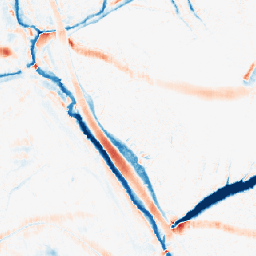
Category: morphological
Decomposition family: morphological_ellipse
Decomposition parameters: operation: average
width: 20
height: 10
Upsampling method: nearest
Upsampling parameters: scale: 4
Upsampling scale: 4